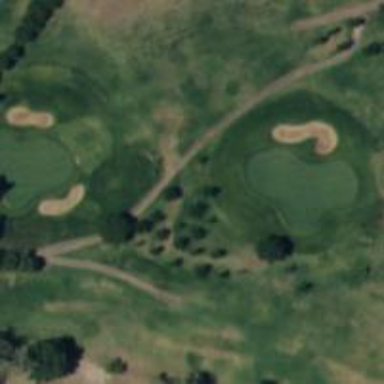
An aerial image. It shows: Well-maintained path for golf carts. The track type is grade1.